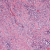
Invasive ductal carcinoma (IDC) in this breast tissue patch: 1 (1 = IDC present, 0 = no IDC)